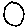
Label: moon